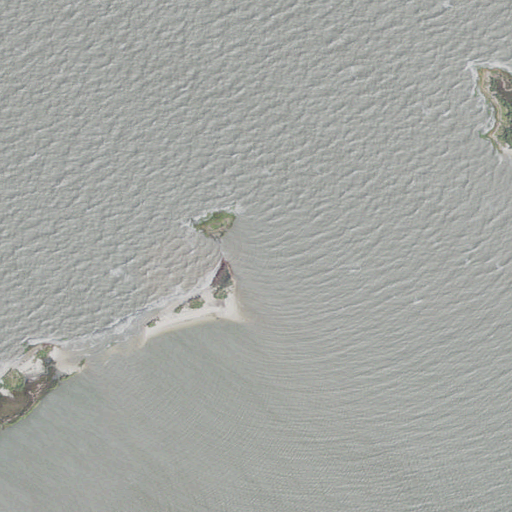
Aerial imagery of island in Virginia named Halfmoon Island containing open water, herbaceous wetlands, and barren land